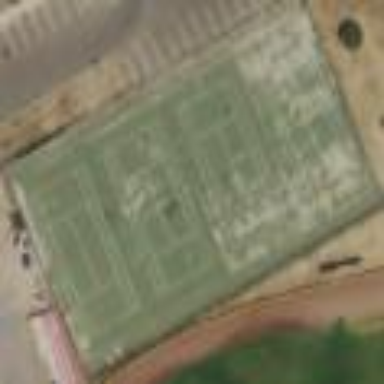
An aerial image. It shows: Tennis court on pitch.